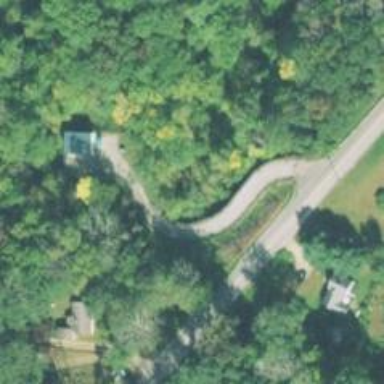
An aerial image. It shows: Residential driveway serving as service road.